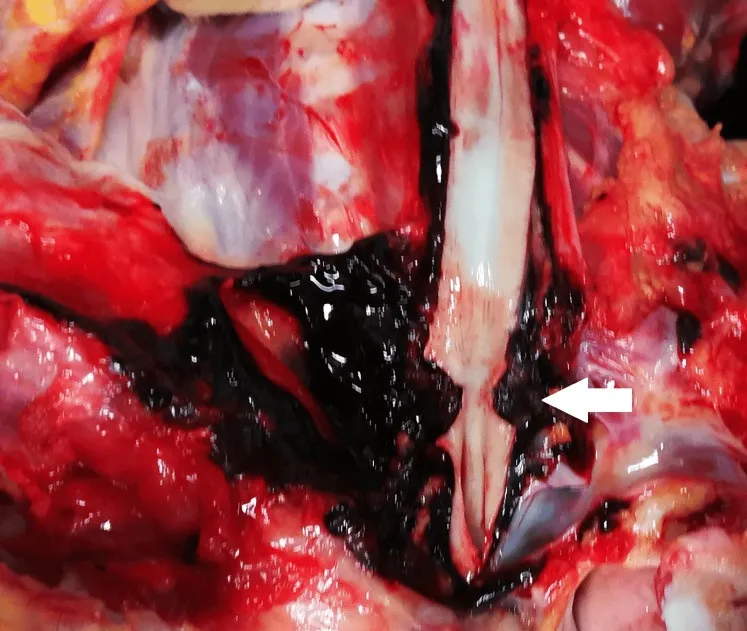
Cutted arteria carotis communis.
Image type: medical_photograph (other_medical_photograph)